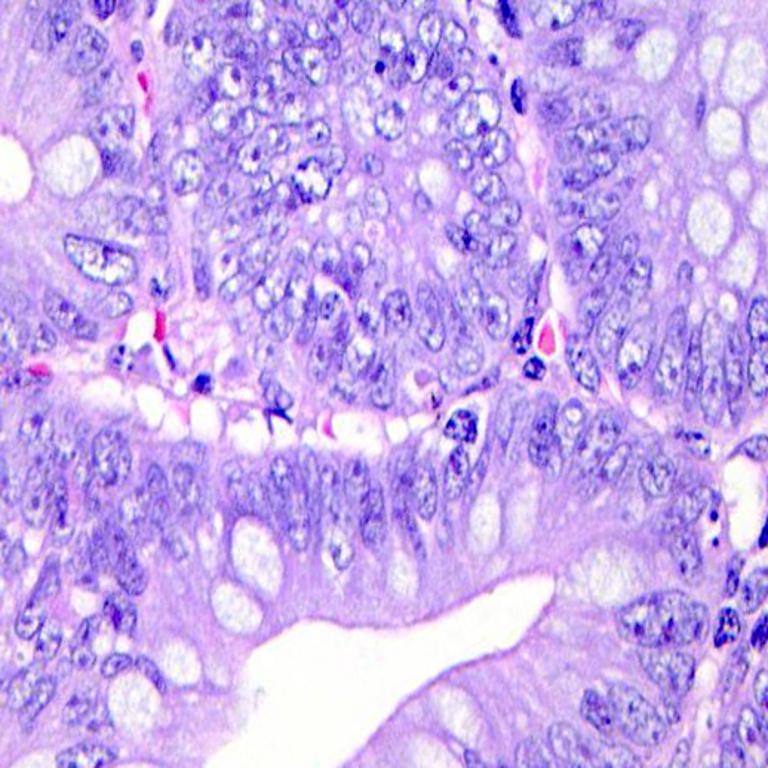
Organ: colon
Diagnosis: adenocarcinomas